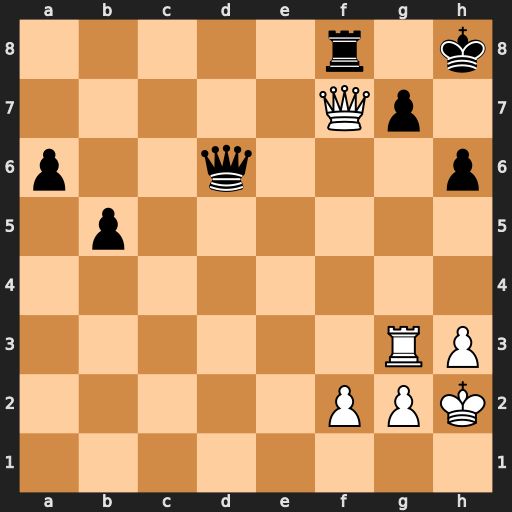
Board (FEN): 5r1k/5Qp1/p2q3p/1p6/8/6RP/5PPK/8
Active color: w
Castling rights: -
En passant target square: -
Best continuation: Qxg7#